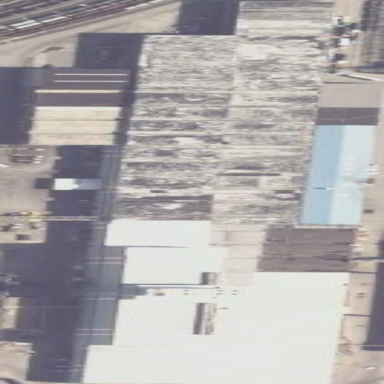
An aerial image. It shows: Industrial building.